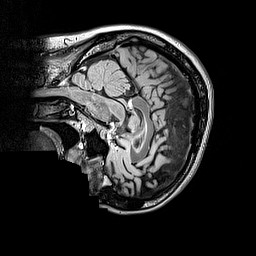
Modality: FLAIR
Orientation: sagittal
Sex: female
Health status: ill
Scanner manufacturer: siemens
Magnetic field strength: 3 T
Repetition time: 5 s
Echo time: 0.388 s